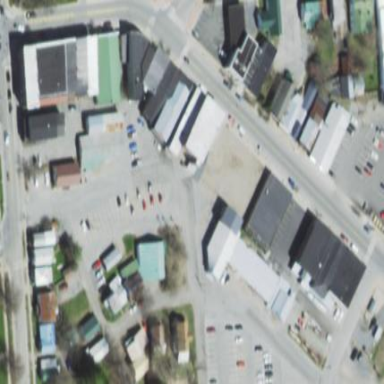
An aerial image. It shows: Retail area.